Question: I uses following plugins to export table data in PNG,
'''
<li><a href="#" onClick ="$('#datawtable').tableExport({type:'excel',escape:'false', ignoreColumn:[0, 4]});"> <img src='icons/xls.png' width='24px'> XLS</a></li>
<li><a href="#" onClick ="$('#datawtable').tableExport({type:'doc',escape:'false', ignoreColumn:[0, 4]});"> <img src='icons/word.png' width='24px'> Word</a></li>
<li><a href="#" onClick ="$('#datawtable').tableExport({type:'png',escape:'false'});"> <img src='icons/png.png' width='24px'> PNG</a></li>
<script type="text/javascript" src="js/tableExport.js"></script>
<script type="text/javascript" src="js/jquery.base64.js"></script>
<script type="text/javascript" src="js/html2canvas.js"></script>
'''
And the output like this,

Here I want to hide 'Photos' and 'Options' columns I checked this <URL> but not getting it so how can Ido this.
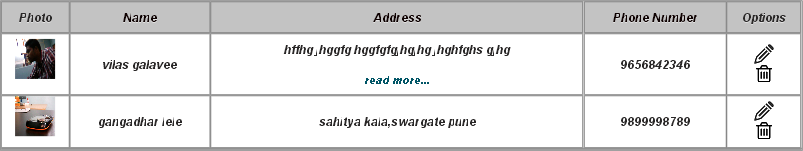
Answer: As you have tabular format, you can use 'firs-child' and 'last-child' to get access of first and last column of table.
'''
$("#tableID th:first-child, #tableID th:last-child, #tableID td:first-child, #tableID td:last-child").hide();
'''
OR
'''
$("#tableID tr th:first-child, #tableID tr th:last-child, #tableID tr td:first-child, #tableID tr td:last-child").hide();
'''
You need to hide element before using html2canvas rendering .
After html2canvas rendering , you needto use show() function to display hidden td. so it would be like :
'''
$("#tableID th:first-child, #tableID th:last-child, #tableID td:first-child, #tableID td:last-child").show();
'''
OR
'''
$("#tableID tr th:first-child, #tableID tr th:last-child, #tableID tr td:first-child, #tableID tr td:last-child").show();
'''
So this way you don't need to refresh your page .